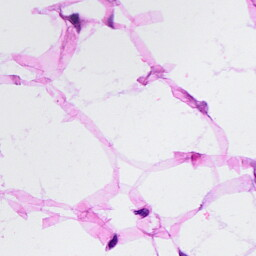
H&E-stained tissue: Breast